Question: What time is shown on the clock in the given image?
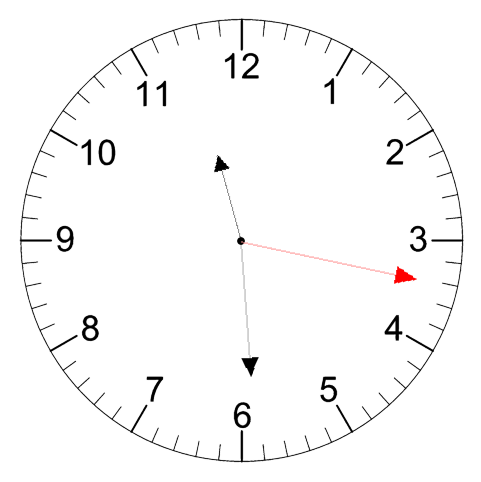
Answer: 11:29:17